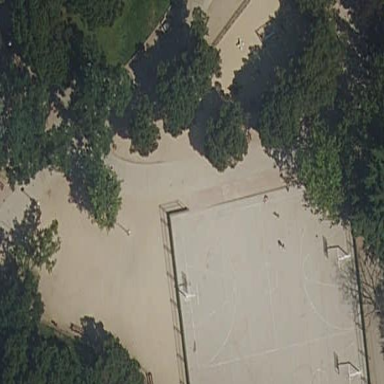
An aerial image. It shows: Basketball court located in leisure land pitch.